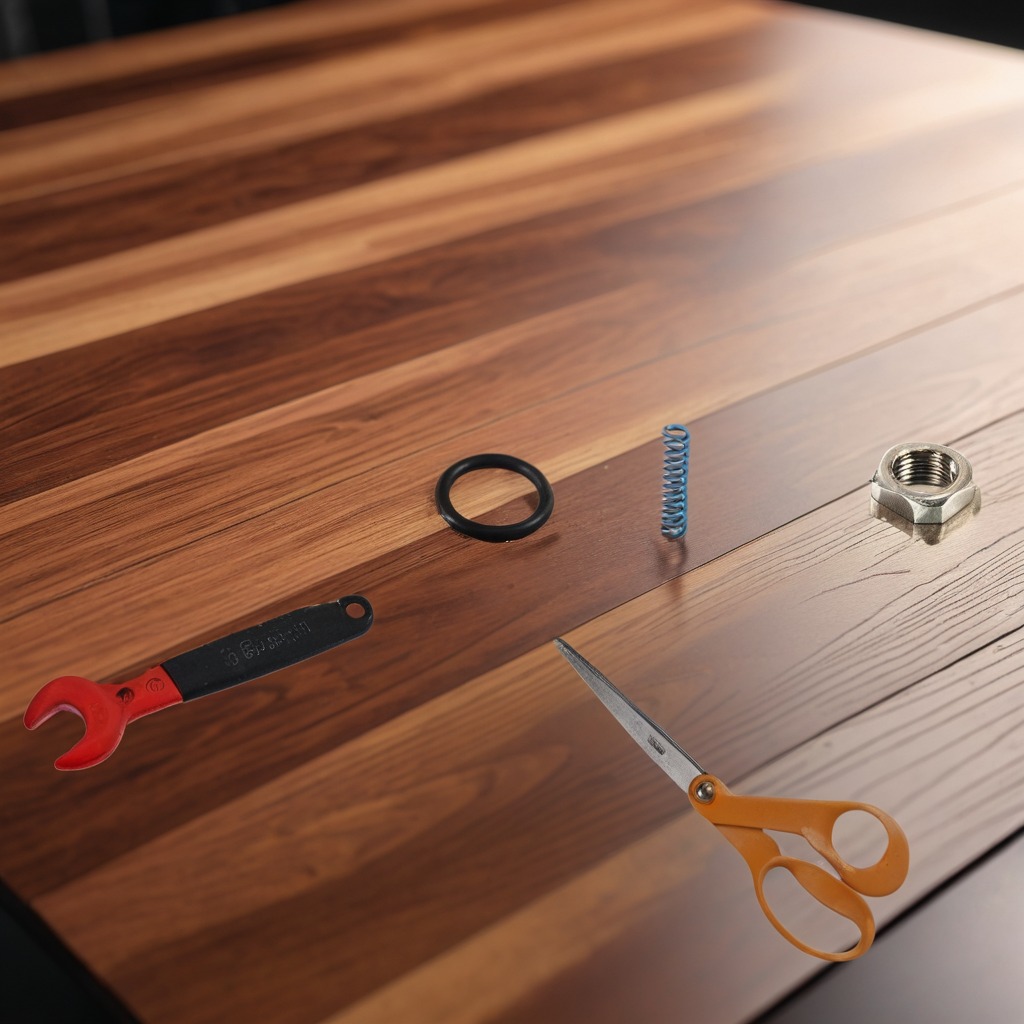
A rubber Oring, a coiled metal spring, a metal nut, a pair of scissors, and a wrench are lying on the wooden table.